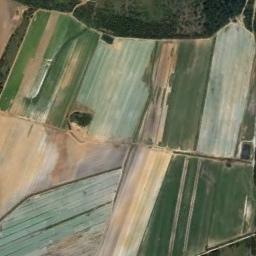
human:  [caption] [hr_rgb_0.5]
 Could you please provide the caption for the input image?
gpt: Several rectangular farmlands of different colors are on the ground .

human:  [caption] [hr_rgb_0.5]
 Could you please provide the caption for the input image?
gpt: There are many rectangular farmlands of different colors .

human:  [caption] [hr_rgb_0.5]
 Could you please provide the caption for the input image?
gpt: More than ten neatly arranged dark green, light green, and khaki mixed rectangular farmlands of different sizes .

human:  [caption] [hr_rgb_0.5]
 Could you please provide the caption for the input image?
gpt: There are some green and bare rectangular farmland .

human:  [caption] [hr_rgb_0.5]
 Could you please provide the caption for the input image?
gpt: There are some green rectangular farmlands and yellow ones .